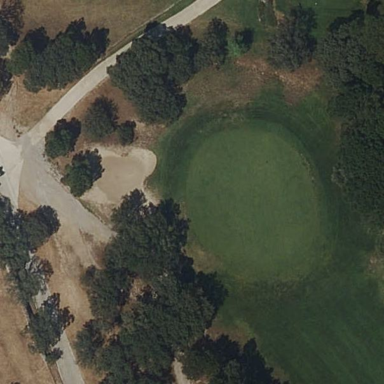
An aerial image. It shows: Golf green.